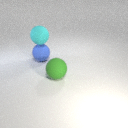
large cyan rubber sphere above large blue rubber sphere